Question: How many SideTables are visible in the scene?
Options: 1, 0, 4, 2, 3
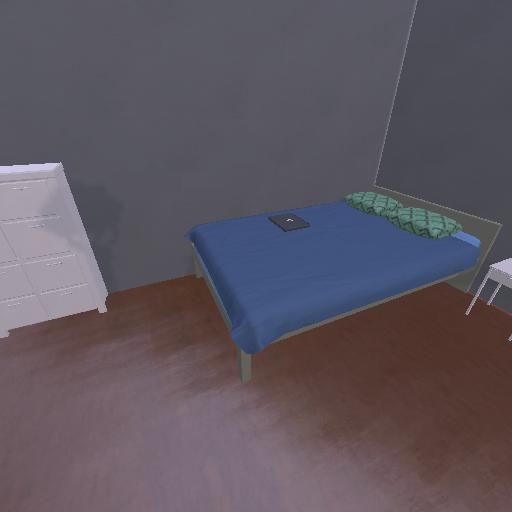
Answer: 1